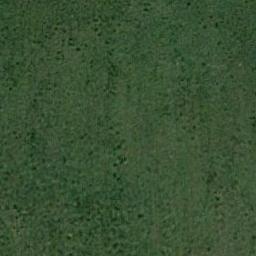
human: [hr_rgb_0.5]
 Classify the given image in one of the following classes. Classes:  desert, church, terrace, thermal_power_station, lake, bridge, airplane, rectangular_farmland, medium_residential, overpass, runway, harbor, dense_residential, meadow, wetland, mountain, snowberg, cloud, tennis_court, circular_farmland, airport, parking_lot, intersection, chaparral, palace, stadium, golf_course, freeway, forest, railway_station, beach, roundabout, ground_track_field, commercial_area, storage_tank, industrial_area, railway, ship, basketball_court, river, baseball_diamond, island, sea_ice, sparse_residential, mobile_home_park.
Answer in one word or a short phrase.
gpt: meadow